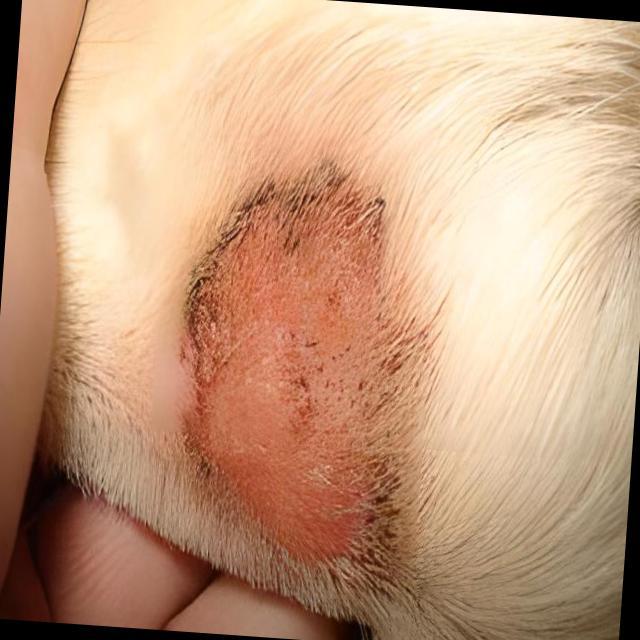
Canine dermatitis — inflammation of the skin presenting with erythema, pruritus, papules, and excoriation. May be allergic, contact, or atopic in origin.